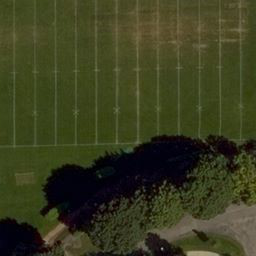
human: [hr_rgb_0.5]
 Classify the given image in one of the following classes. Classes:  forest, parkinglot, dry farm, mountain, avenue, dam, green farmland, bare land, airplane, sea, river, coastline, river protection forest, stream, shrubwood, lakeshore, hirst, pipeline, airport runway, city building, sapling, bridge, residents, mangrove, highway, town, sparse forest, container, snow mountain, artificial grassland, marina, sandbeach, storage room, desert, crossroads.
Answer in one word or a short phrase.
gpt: artificial grassland